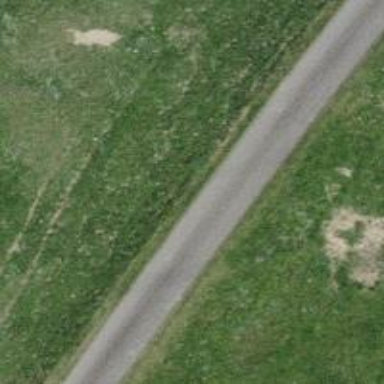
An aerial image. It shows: Paved track with grade 1 surface.